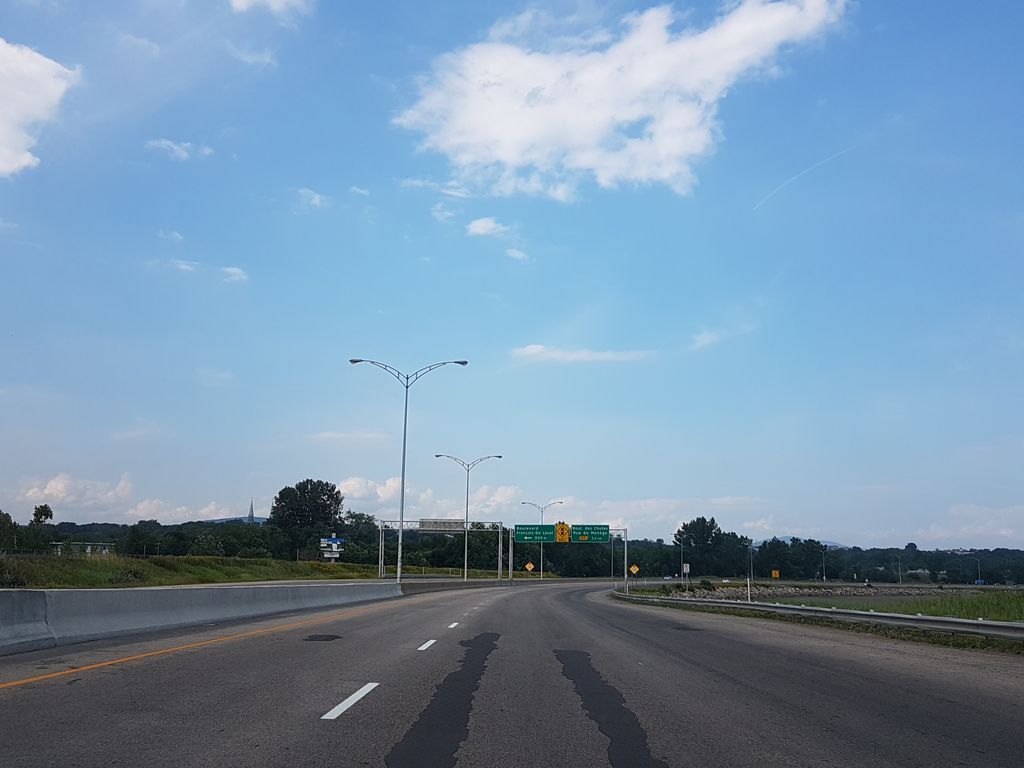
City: quebec_city